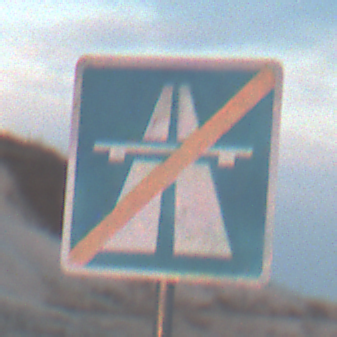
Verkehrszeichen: EndeAutbahn
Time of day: SunriseSunset
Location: Outdoor (Beach)
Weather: PartlyCloudy
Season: NotSpecified
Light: Natural